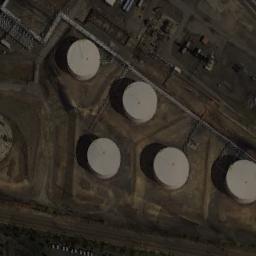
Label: storage_tank